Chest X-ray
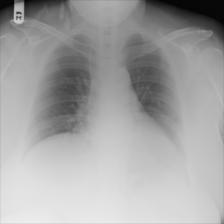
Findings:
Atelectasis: negative
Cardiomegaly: negative
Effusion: negative
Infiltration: negative
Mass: negative
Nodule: negative
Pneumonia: negative
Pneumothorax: negative
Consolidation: negative
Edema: negative
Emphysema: negative
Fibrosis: negative
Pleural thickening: negative
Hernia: negative